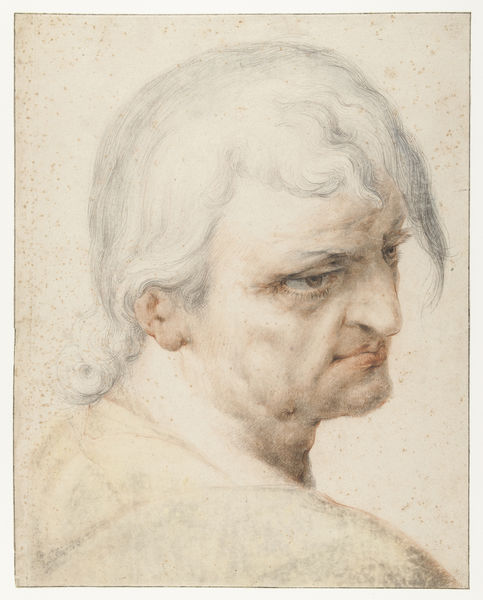
Titel: Kop van een man die over zijn rechter schouder kijkt, in driekwart naar rechts
Künstler: Jan Harmensz. Muller
Standort: Amsterdam
Institution: Rijksmuseum
Schlagwörter: mann, nackt, rubens, braun, frau, grau, haar, mund, nase, ohr, weiss, blick, rose, alt, augen, falten, mensch, portrait, porträt, auge, haare, augenbrauen, lippen, locken, rechts, rosa, schulter, pony, muskeln, wimpern, radierung, koloriert, litographie, ponie